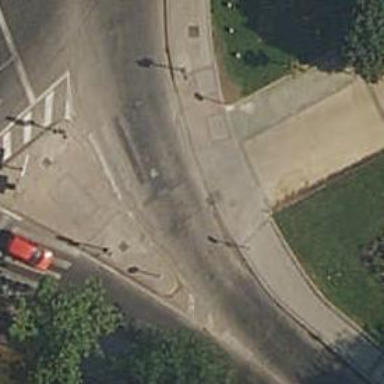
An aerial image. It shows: Road with traffic signals at the crossing.